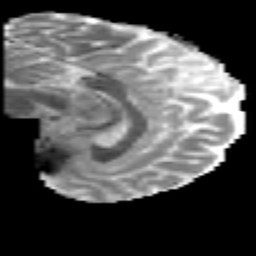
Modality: MD
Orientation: sagittal
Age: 34
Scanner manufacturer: philips
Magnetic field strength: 3 T
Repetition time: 8.6 s
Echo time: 0.127 s